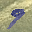
Label: 9